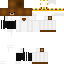
A male animal skin with dark skin, wearing brown bald dressed in a white tshirt and black shorts, featuring a closed mouth.